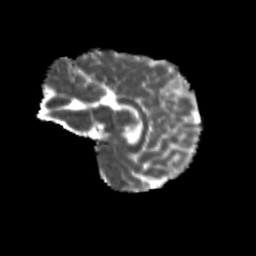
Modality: MD
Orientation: sagittal
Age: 9
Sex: male
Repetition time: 9.512 s
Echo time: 0.089 s